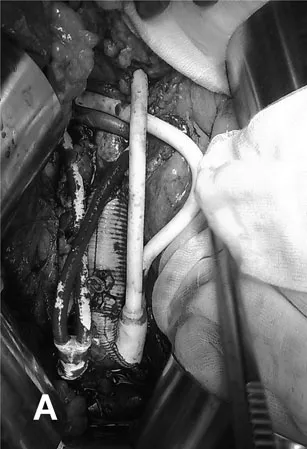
(A) Intraoperative view.
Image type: medical_photograph (other_medical_photograph)